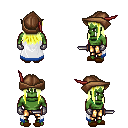
a pixel art fantasy rpg character, male body template, orc, green skin, white trimmed cape, gold greaves, gold unkempt hairstyle, leather cap, metal gloves, brown slippers, dagger, four views (front, back, left, right), 2x2 character sprite sheet, small pixel art, hard edges, no anti-aliasing